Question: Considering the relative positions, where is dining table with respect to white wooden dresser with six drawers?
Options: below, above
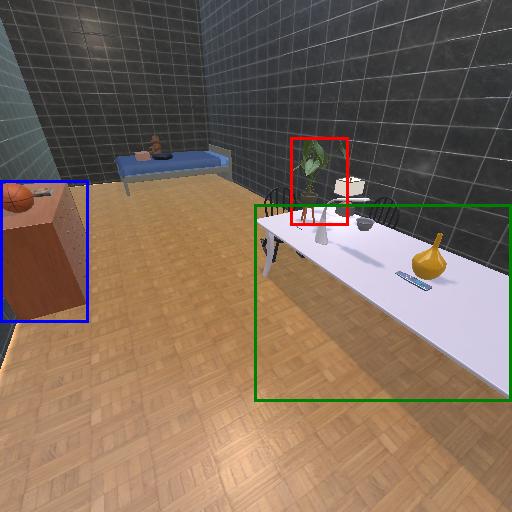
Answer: below